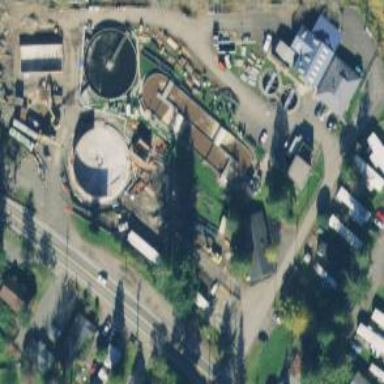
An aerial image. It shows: View of wastewater plant.